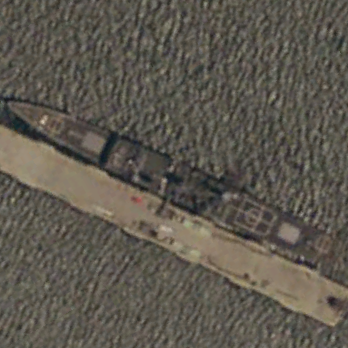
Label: cruiser